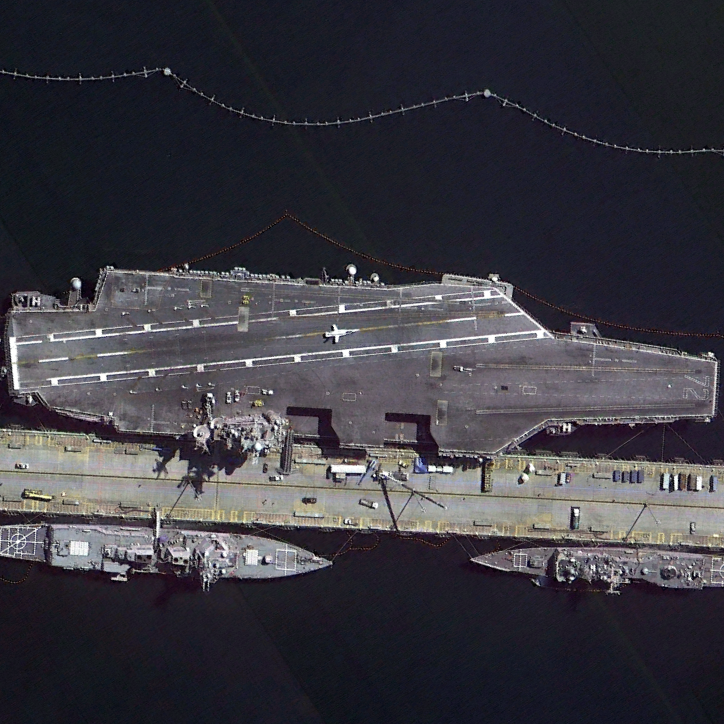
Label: Nimitz-class_aircraft_carrier